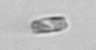
Label: pennate